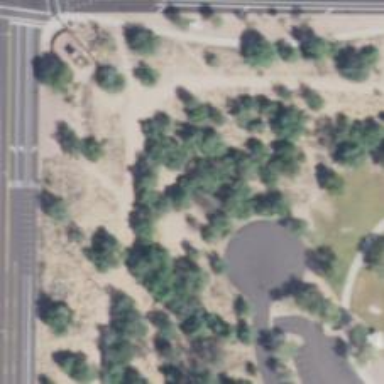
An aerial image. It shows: Disc golf basket.